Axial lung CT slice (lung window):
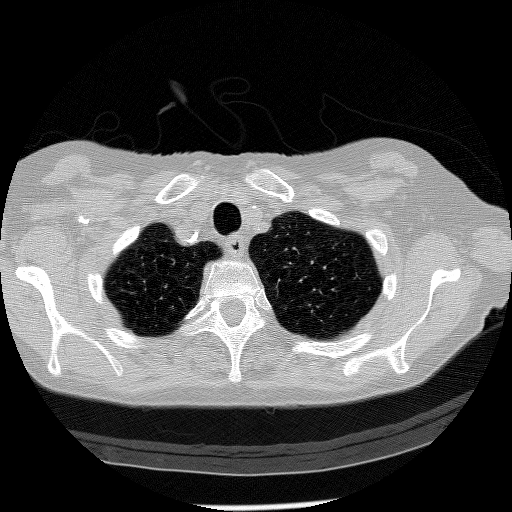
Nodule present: no